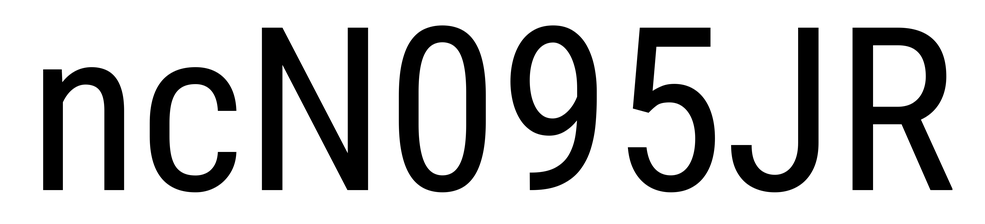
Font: Roboto_Condensed_Regular